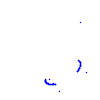
Particle: kaon